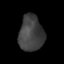
Tissue: skin
Cell type: Others
Senescence score: 0.7075
Nuclear area (px): 866
Mean DAPI intensity: 64.803